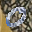
Label: 0